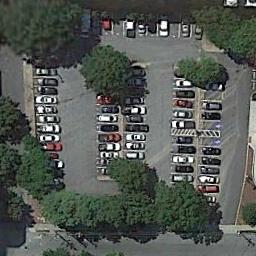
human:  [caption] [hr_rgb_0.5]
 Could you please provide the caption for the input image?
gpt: There are many trees around the parking lot .

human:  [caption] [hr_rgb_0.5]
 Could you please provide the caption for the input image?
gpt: The parking lot with some cars arranged neatly in lines is surrounded by some trees .

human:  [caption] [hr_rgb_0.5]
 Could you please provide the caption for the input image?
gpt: The parking lot is next to some trees .

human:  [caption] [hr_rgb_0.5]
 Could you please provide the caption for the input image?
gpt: There is a white building by the parking lot .

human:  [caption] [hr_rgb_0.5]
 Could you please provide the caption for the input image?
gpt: There are some green trees around the parking lot with some cars .